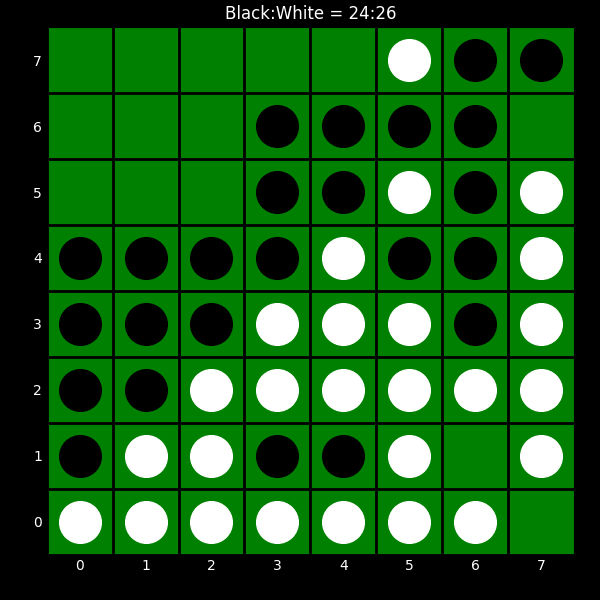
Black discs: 24
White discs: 26